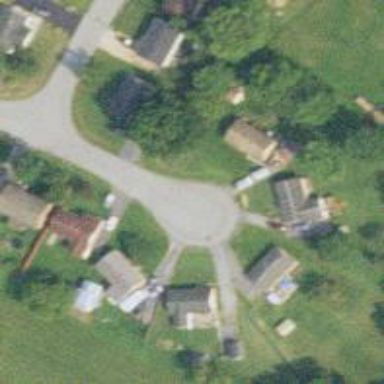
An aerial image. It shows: Turning circle on the road.